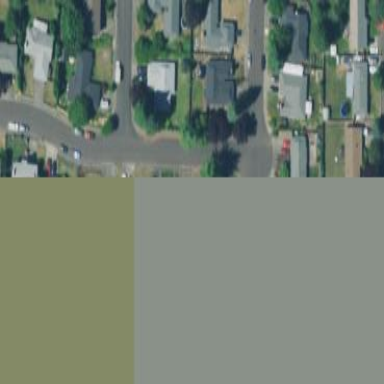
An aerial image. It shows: Single-family residential area.